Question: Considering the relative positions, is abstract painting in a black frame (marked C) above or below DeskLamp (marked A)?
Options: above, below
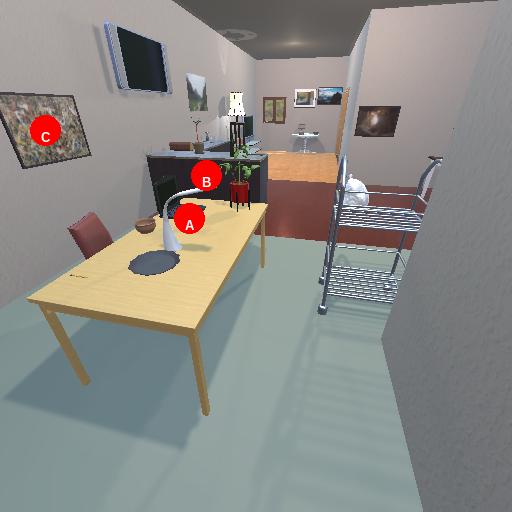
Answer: above